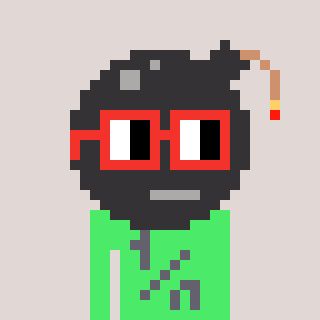
a pixel art character with square red glasses, a bomb-shaped head and a teal-colored body on a warm background